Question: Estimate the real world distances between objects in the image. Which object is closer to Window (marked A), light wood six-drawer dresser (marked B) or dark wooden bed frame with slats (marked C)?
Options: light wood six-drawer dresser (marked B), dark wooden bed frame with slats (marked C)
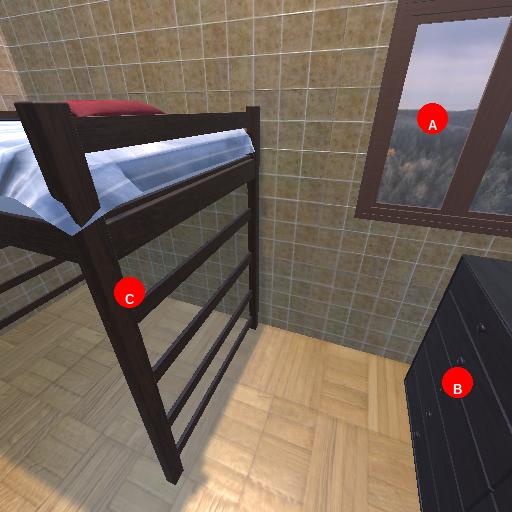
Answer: light wood six-drawer dresser (marked B)